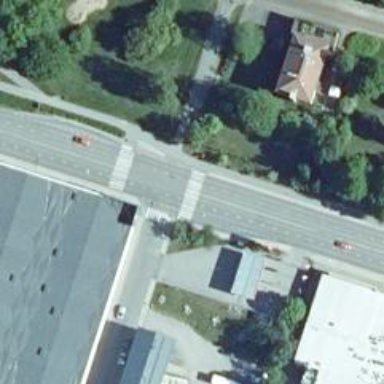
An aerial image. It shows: Marked crossing on asphalt footway.